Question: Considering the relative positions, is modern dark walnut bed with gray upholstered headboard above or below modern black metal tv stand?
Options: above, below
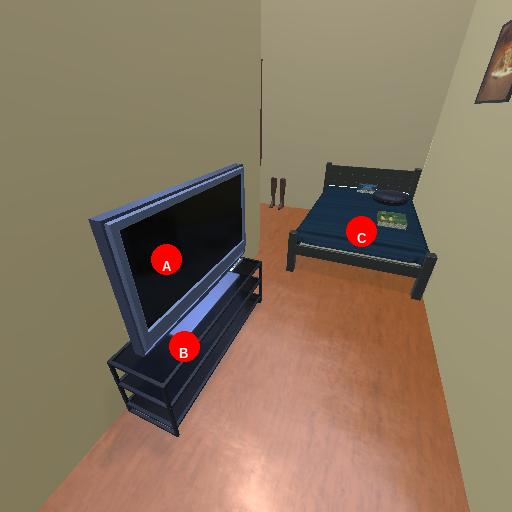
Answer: above